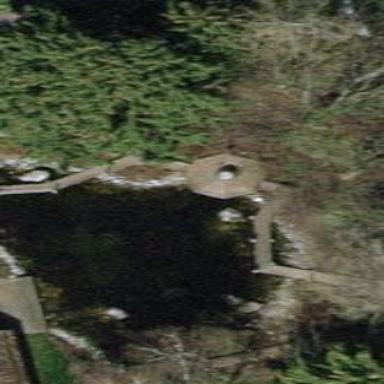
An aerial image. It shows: Peaceful pond surrounded by nature.